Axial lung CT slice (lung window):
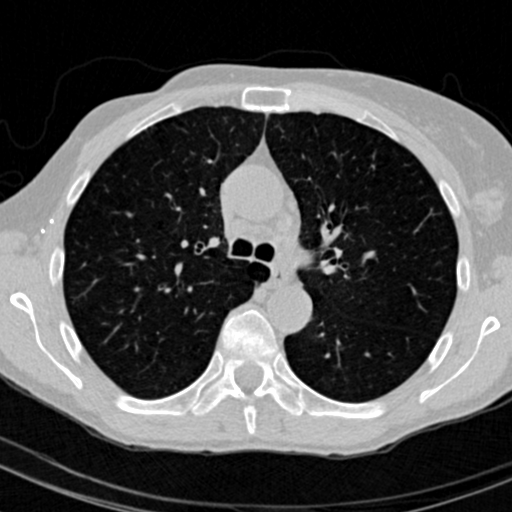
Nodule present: no